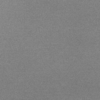
Label: dusty